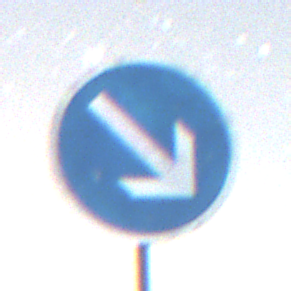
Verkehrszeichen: VorgeschriebeneVorbeifahrtRechts
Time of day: Night
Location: Outdoor (Nature)
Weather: Clear
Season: NotSpecified
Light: Natural